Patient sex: M
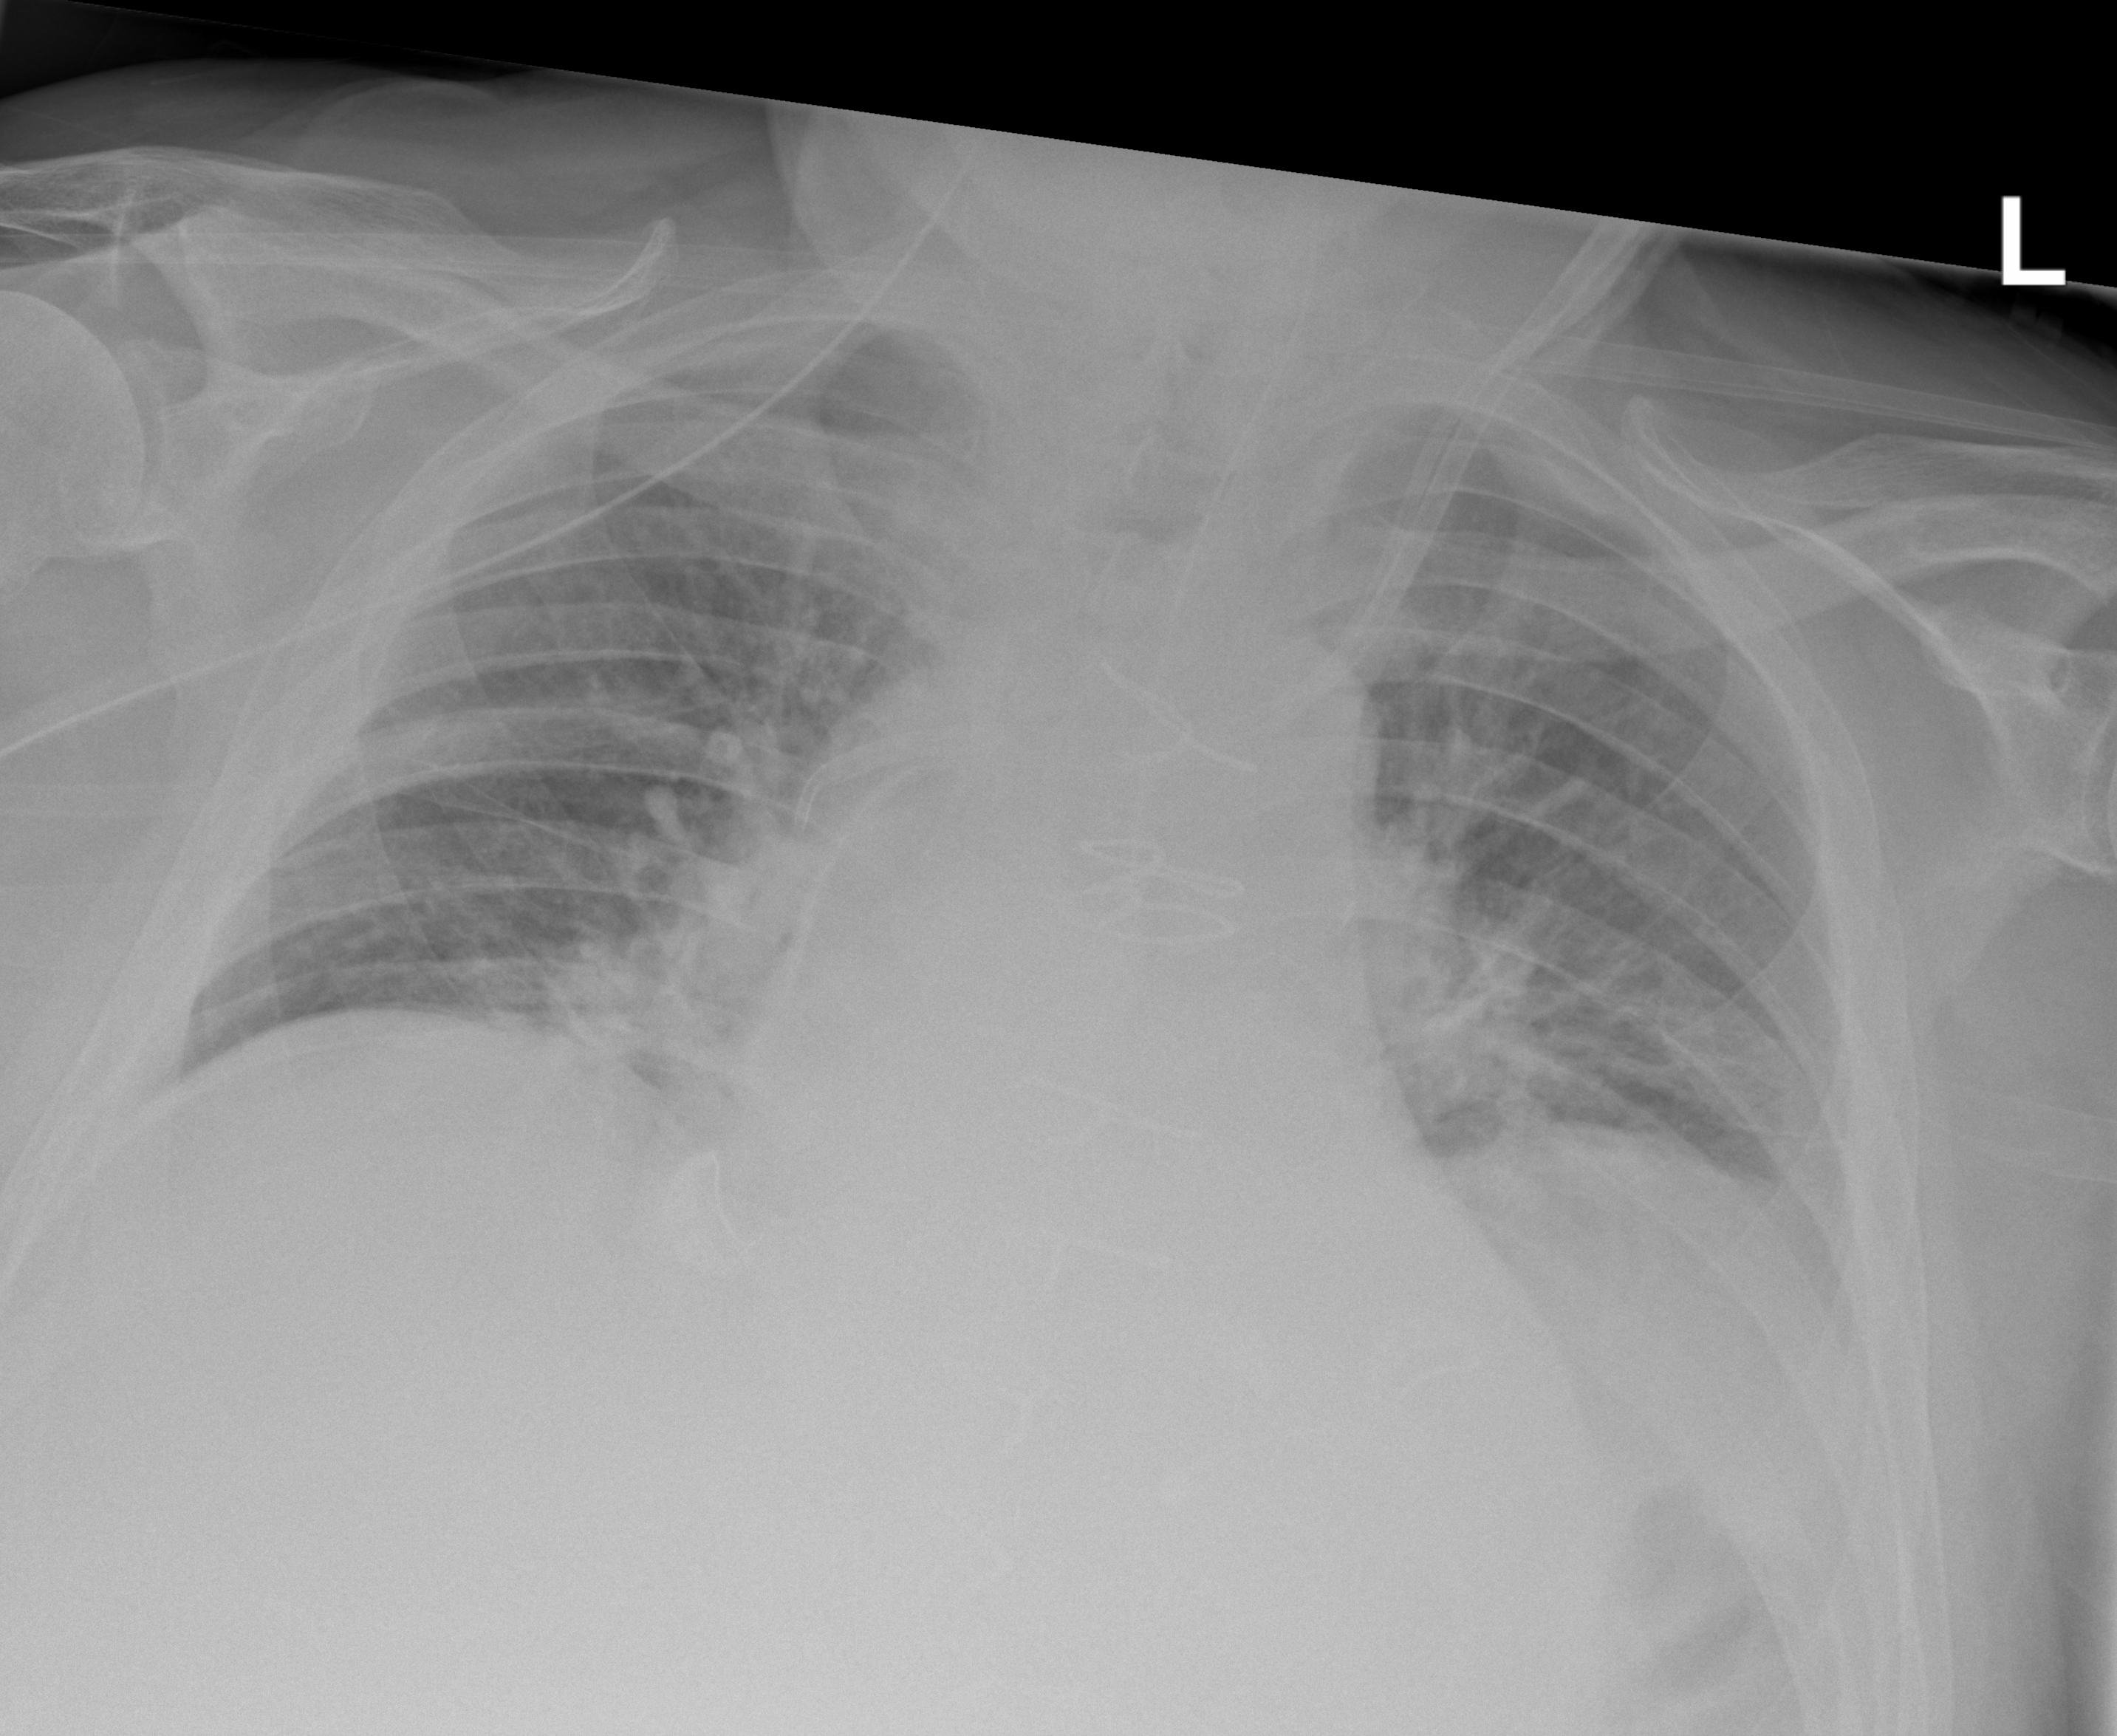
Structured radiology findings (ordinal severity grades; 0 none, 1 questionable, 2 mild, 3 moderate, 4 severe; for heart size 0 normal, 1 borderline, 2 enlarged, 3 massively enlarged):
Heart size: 2
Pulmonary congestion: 2
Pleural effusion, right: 1
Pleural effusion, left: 2
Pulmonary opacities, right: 0
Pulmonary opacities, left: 1
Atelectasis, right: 2
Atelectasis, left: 3